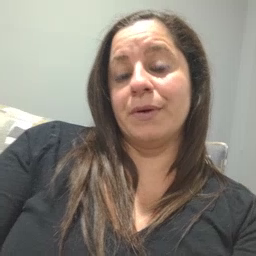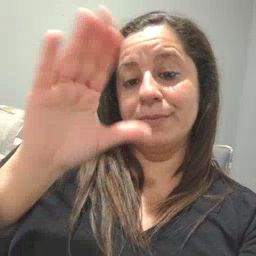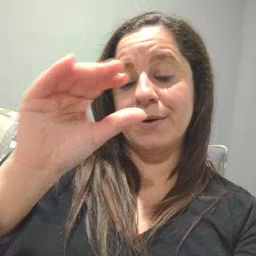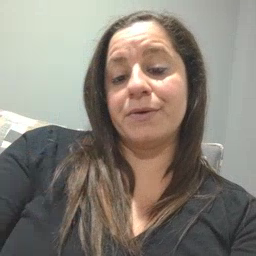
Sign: bye